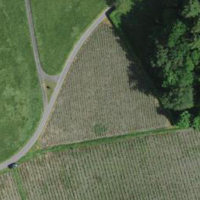
EUNIS habitat code: 40
Species observed at this site:
Salvia pratensis